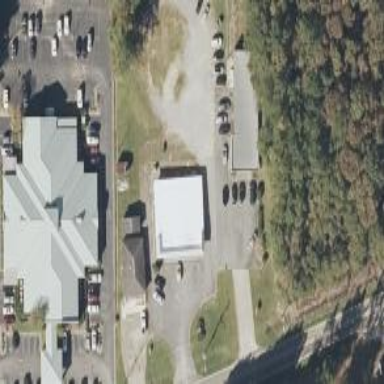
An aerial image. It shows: Veterinary facility.